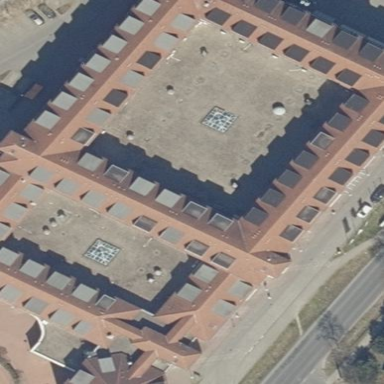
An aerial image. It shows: Mall building.